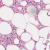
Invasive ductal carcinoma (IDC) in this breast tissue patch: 0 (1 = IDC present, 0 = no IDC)